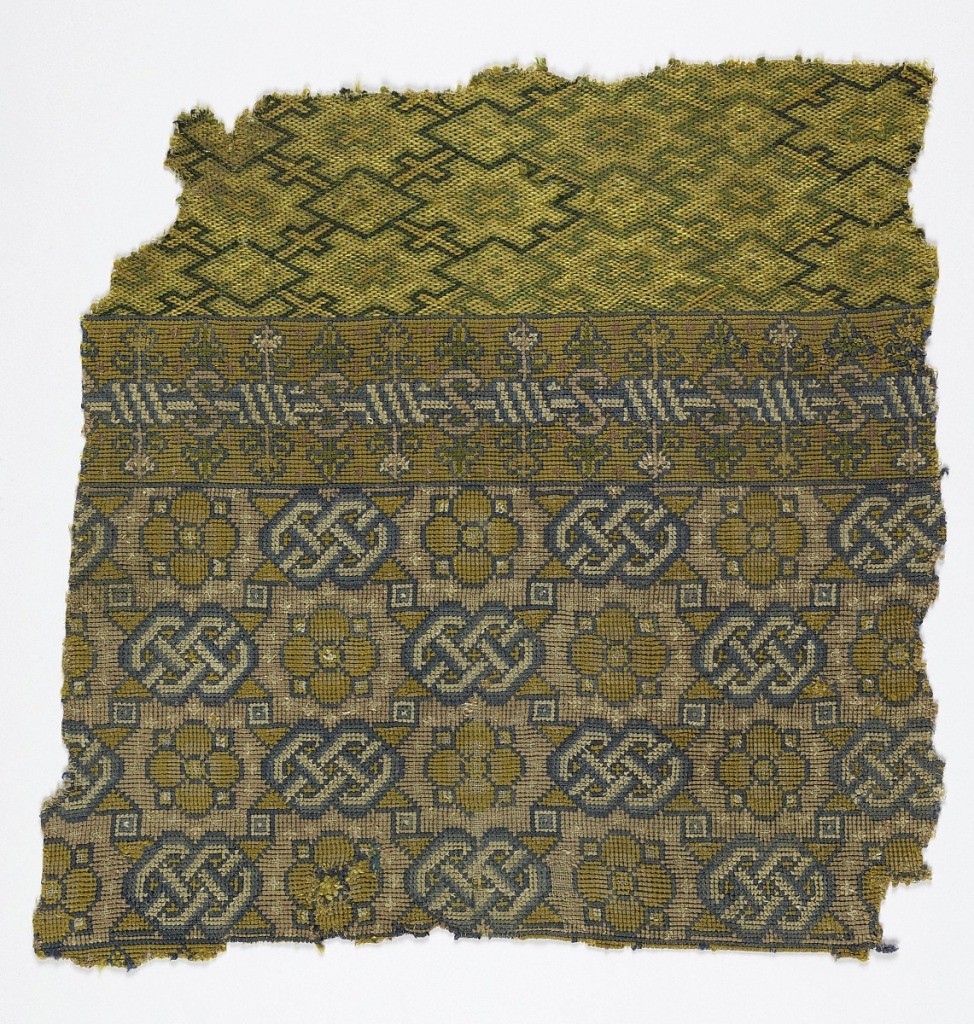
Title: Panel
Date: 16th century
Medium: silk on linen Technique: counted stitch embroidery, cross and stem stitches
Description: Embroidered panel in three different designs arranged in bands: one showing alternating knots and four petal flowers in drop repeats; the second, vertically placed leaf forms crossed by a line with S-shaped ornaments; the third, lozenges and crosses. Worked in pink, blue, yellow and green silk.